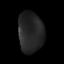
Tissue: lung
Cell type: Others
Senescence score: 0.1962
Nuclear area (px): 1005
Mean DAPI intensity: 37.642